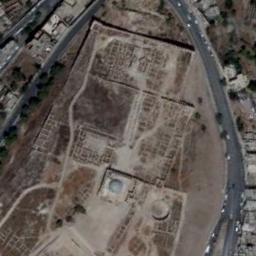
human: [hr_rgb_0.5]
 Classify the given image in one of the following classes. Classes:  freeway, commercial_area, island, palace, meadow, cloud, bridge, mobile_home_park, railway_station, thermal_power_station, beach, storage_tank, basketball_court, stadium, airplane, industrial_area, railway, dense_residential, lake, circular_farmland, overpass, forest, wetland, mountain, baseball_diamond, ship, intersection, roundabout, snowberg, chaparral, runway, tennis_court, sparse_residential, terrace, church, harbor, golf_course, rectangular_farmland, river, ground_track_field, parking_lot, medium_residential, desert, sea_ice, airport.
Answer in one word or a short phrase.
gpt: palace